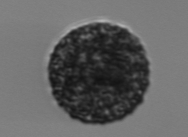
Label: Vicicitus_globosus